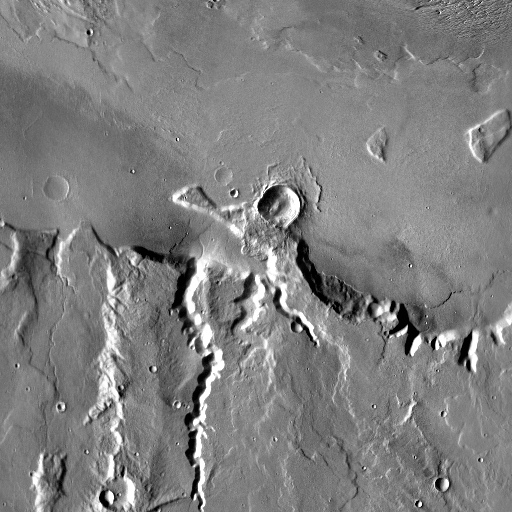
Crater classes present: Background, Other, Layered, Buried